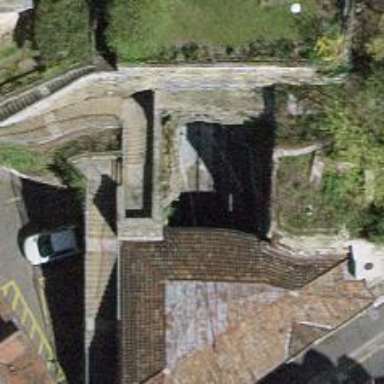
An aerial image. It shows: Funicular railway.